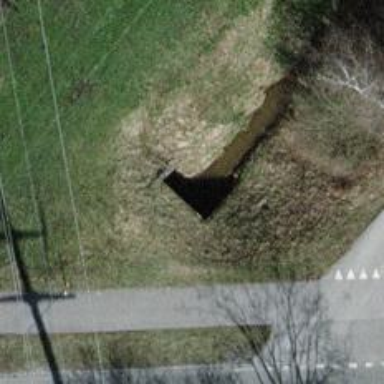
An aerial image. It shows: Drain passing through tunnel.